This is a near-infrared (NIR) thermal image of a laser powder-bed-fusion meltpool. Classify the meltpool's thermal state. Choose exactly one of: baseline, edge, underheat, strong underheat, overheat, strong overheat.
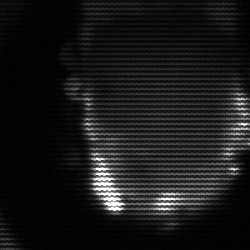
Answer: baseline